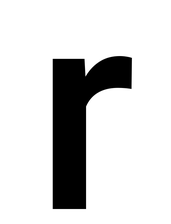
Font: Roboto_Medium